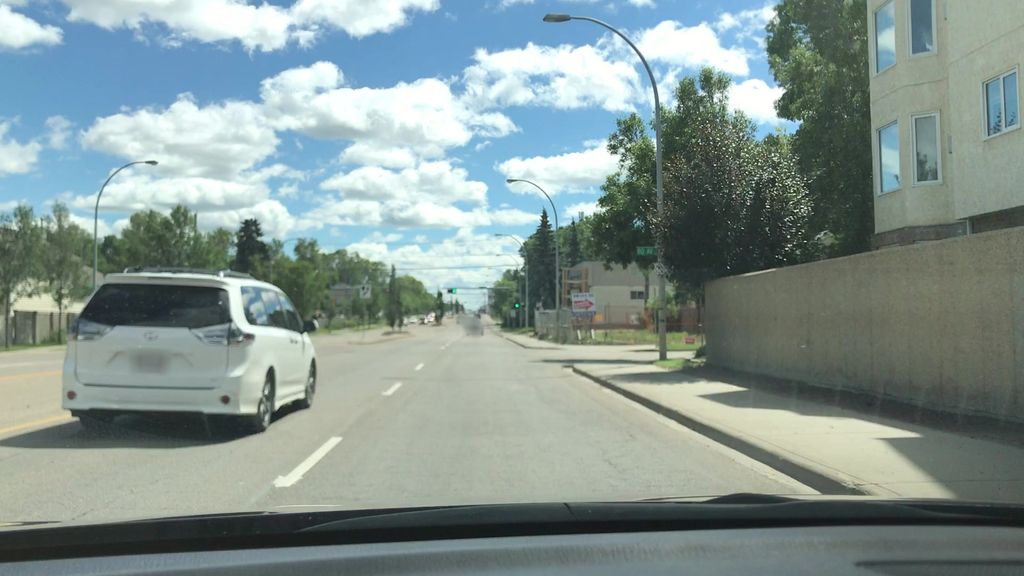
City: edmonton